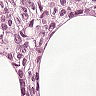
Metastatic tissue present: yes